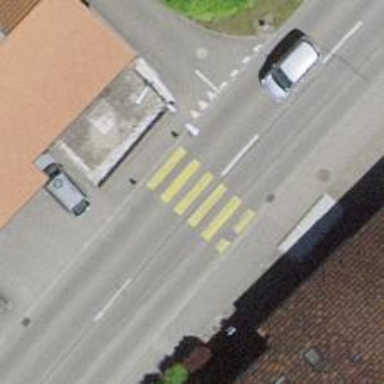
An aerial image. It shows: Uncontrolled zebra crossing with notable zebra markings.